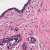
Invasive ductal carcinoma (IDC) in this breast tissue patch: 0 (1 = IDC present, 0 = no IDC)